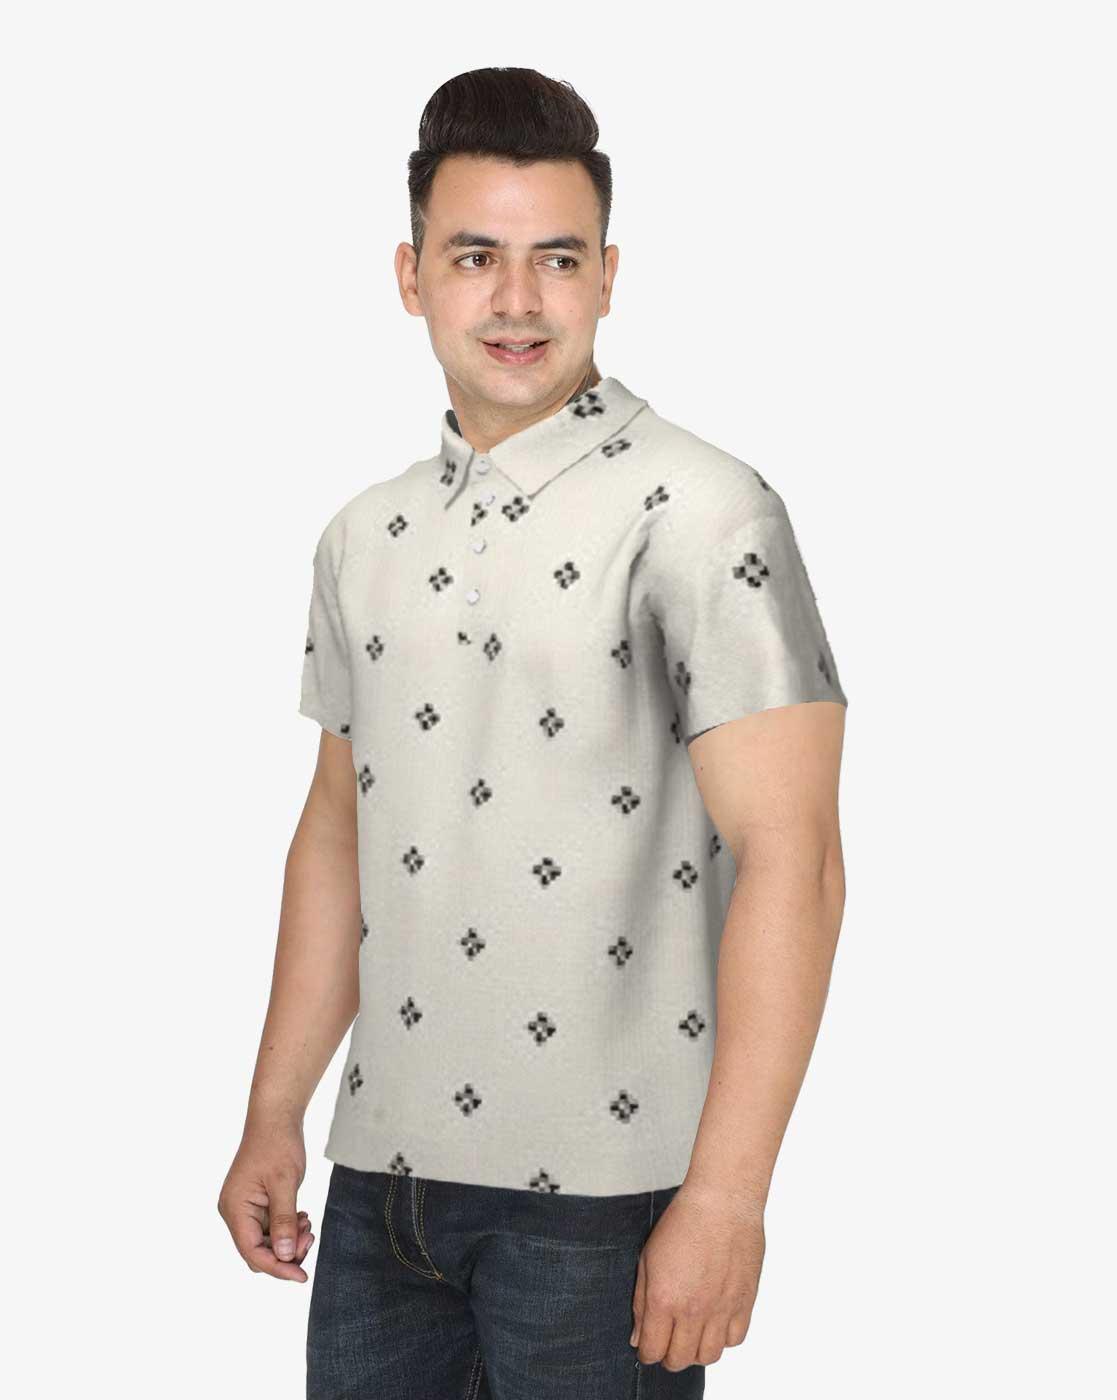
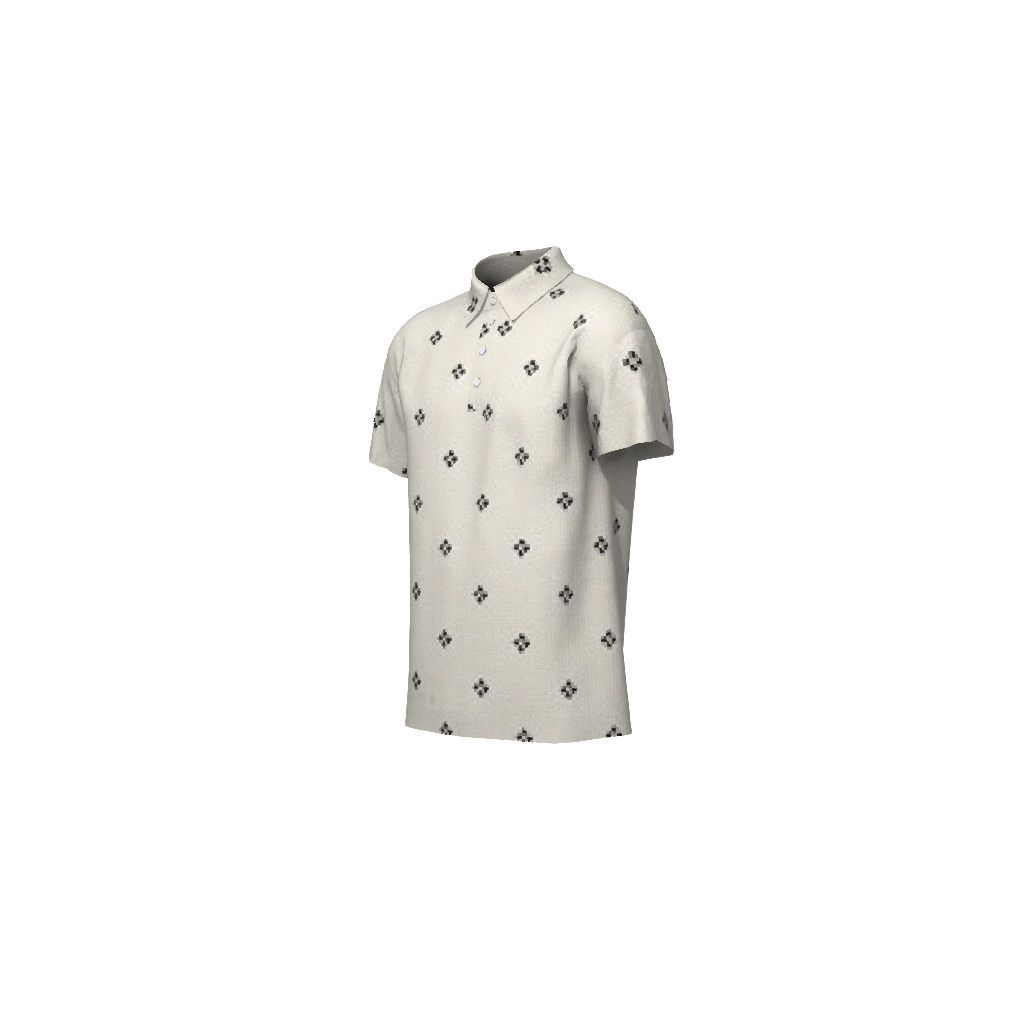
Clothing description: black white krishna print polo shirt